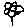
Label: flower